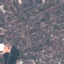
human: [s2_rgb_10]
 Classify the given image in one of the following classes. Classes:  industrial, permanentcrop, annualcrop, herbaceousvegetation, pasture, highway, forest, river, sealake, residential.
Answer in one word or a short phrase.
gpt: Residential